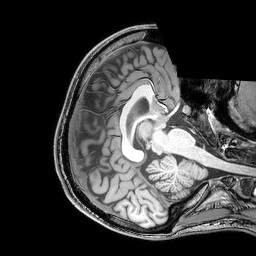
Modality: T1w
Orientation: axial
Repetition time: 0.00828 s
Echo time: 0.00388 s